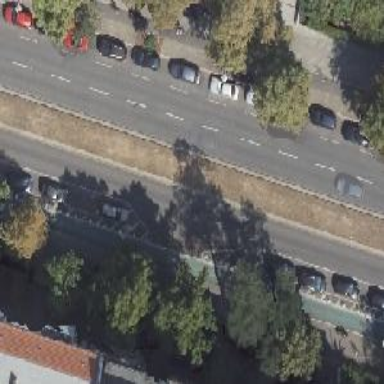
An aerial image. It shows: Cycle lane with green asphalt surface.